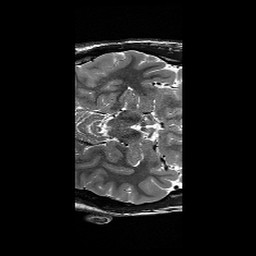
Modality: T2w
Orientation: axial
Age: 30
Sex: male
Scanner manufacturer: siemens
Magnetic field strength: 3 T
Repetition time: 6.1 s
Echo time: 0.104 s